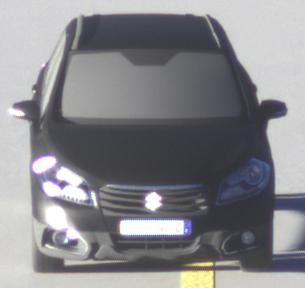
Make: Suzuki
Model: SX4 S-Cross 1.6
Detailed model: SX4 (II) S-Cross
Model produced from: 2013/10
Model produced until: 2015/08
Doors: 5
Color: black
Road condition: dry road
Daytime: sunrise or sunset
Contrast: low contrast